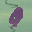
Label: 9